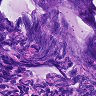
Metastatic tissue present: no